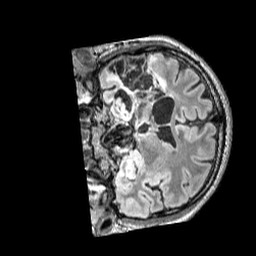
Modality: FLAIR
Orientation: coronal
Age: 39
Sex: male
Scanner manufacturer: siemens
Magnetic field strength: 3 T
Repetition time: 5 s
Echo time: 0.387 s